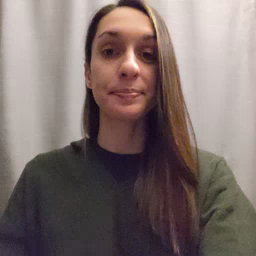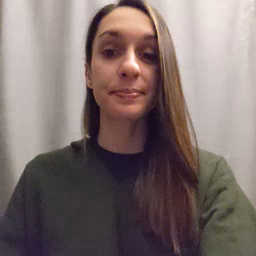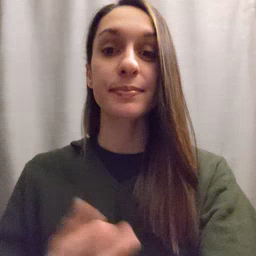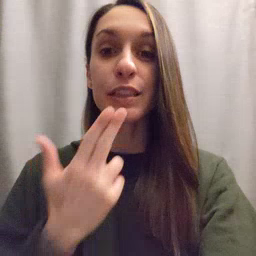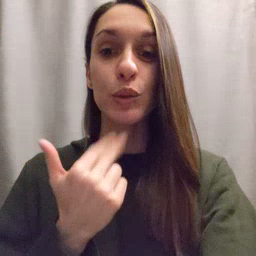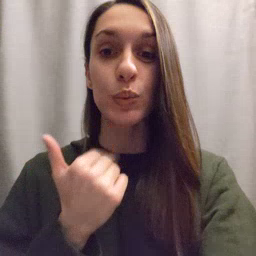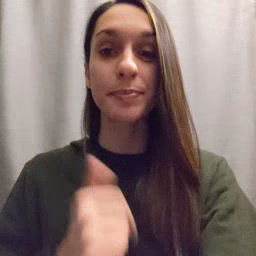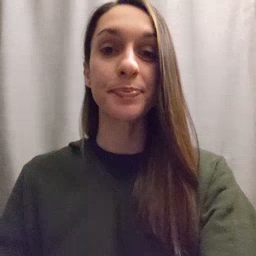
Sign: cute